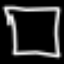
Label: square